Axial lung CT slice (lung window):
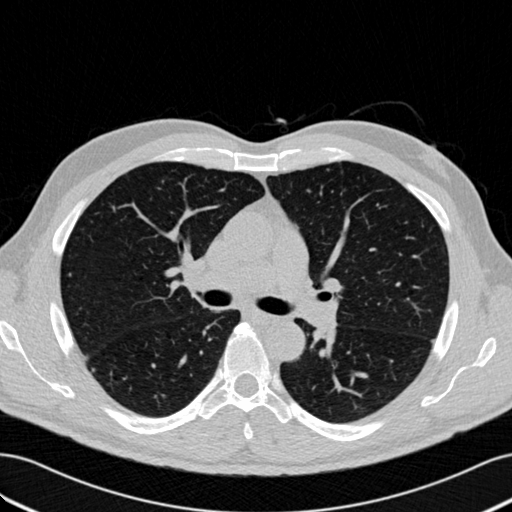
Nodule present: no